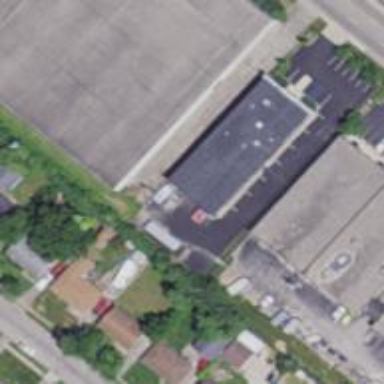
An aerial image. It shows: Commercial building.